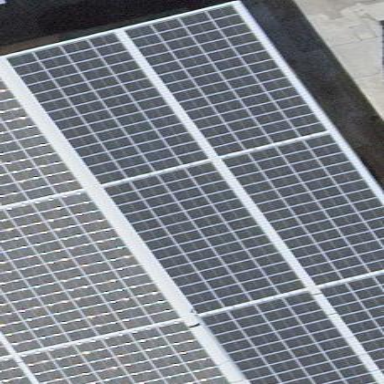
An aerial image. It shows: Solar power generator using photovoltaic panels.